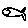
Label: fish